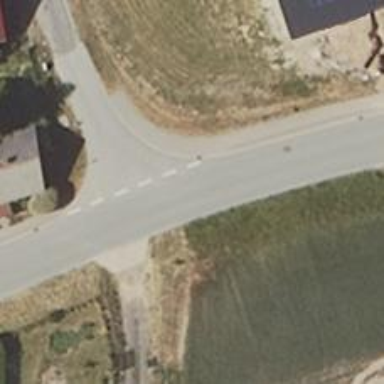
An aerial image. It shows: Tertiary road with asphalt surface.